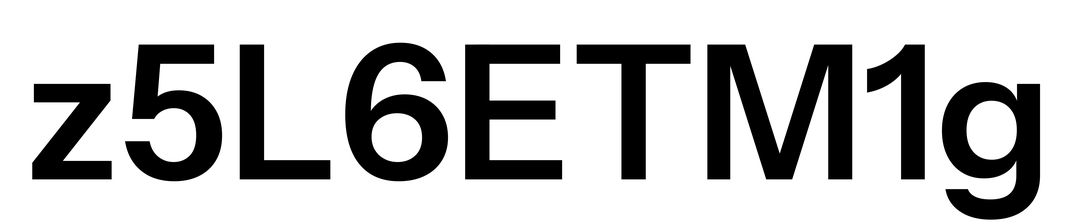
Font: InstrumentSans_SemiBold